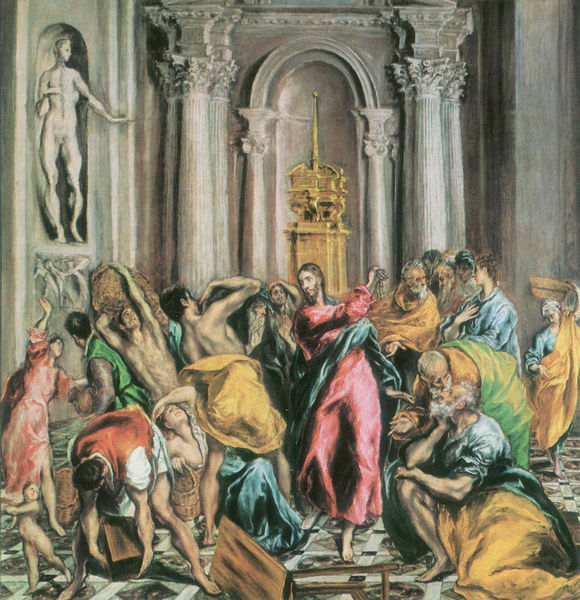
Titel: Die Vertreibung der Wechsler aus dem Tempel
Künstler: El Greco
Standort: Madrid
Institution: Kirche San Ginés
Schlagwörter: akt, blau, dunkel, felsen, gemälde, gestein, gruppe, hand, haut, kampf, körper, mann, nackt, schatten, umhang, weiß, frauen, gelb, grün, menschen, ocker, bewegung, braun, bunt, frau, geste, grau, hell, holz, kariert, kleider, licht, marmor, mund, männer, orange, schwarz, szene, säule, säulen, tisch, tische, gebäude, rot, ansammlung, leute, malerei, alt, bart, architektur, bibel, falten, geschichte, gesicht, kleidung, rahmen, stein, bild, innenraum, kirche, boden, figur, gewand, gold, haare, tücher, gewänder, händler, innen, kind, personen, augenbrauen, rosa, kinder, chaos, skulptur, statue, relief, spanien, bein, bogen, last, farben, mauer, weis, beleuchtung, moment, figuren, rundbogen, angst, zerstörung, church, people, weiber, glanz, korb, lciht, palmwedel, plastik, halle, fussboden, barfuss, keller, nische, mond, antike, bücken, greis, philosoph, buch, kreuz, religion, geld, aufruhr, fliesen, raub, streit, knien, schlag, schläge, strafe, peitsche, kunst, orgie, altar, kapitelle, gestalten, rom, kapitell, fries, portal, verzweiflung, skulpturen, statuen, christus, jesus, jesus christus, antik, christlich, jüngstes gericht, leid, manierismus, muskel, greek, dramatik, knieend, kapelle, ehrfurcht, predigt, wut, diskussion, nact, kin, tempel, konche, heilige, marmorboden, jünger, korinthisch, heilung, vertreiben, vertreibung, schlagen, schrei, el greco, biblisch, sakral, ärger, käufer, testament, erlöser, umgestürzt, unordnung, halbsäulen, tabernakel, synagoge, renassance, gerümpel, reinigung, waren, apostel, wunder, christ, handlung, aufblicken, messias, gottessohn, gestikulieren, episode, sohn gottes, greco, christkind, geschehniss, geteinsbrocken, gifurefiguren, pilaste, ringend, tempelaustreibung, verjagen, wechsler, geldwechsler, konflikt, weiiss, mess, panic, cleansing, zerstörujng, christkönig, heilland, erretter, jesus von nazaret, mittelpunkt, viel los, heiligtum, le greco, greko, vendeurs du temple, expulsion des marchands du temple, cleansing of the temple